Chest X-ray. View position: PA
Patient age: 20
Patient sex: M
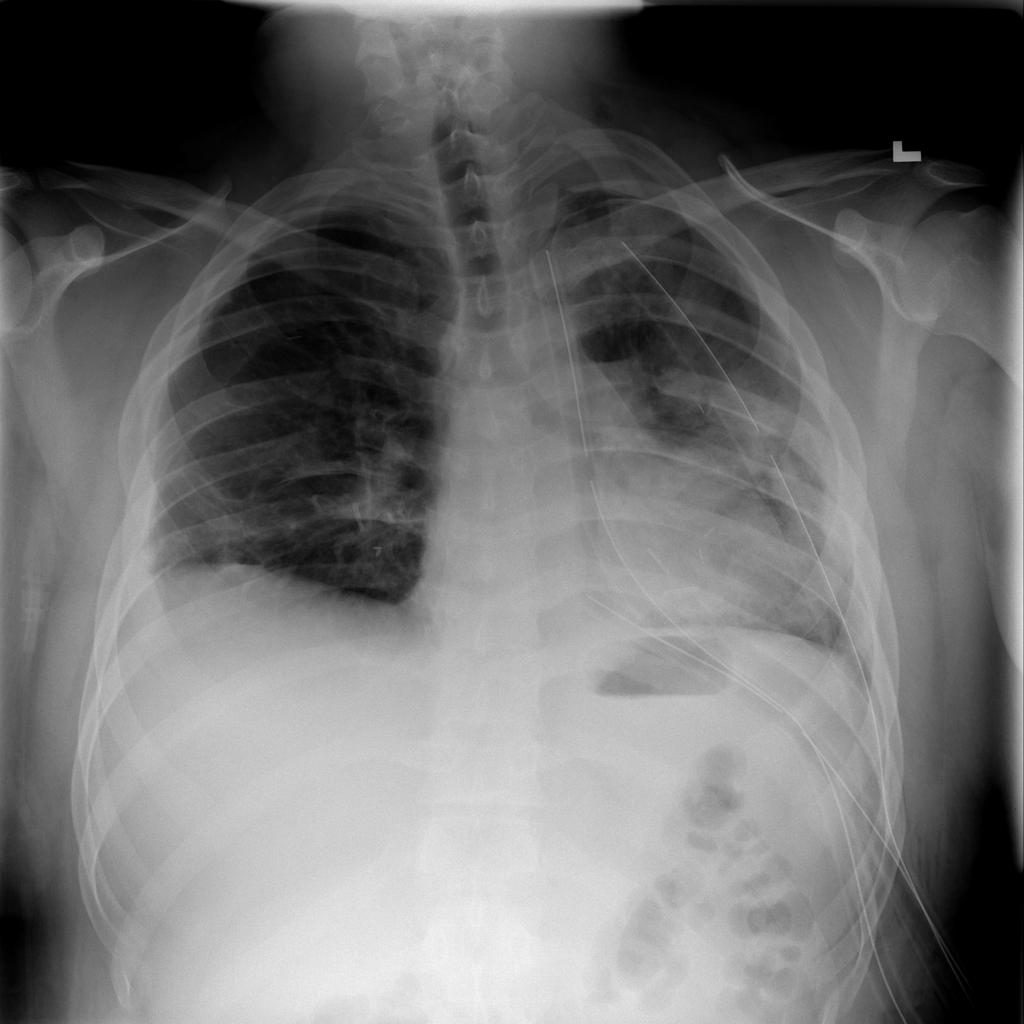
Finding: Pneumothorax